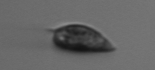
Label: Prorocentrum_triestinum